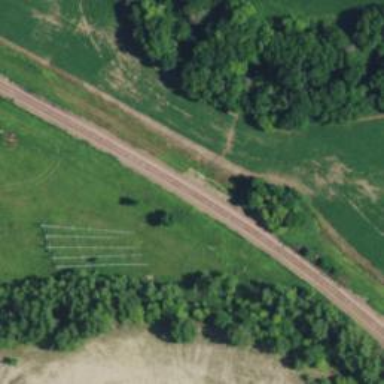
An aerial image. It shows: Railway track.